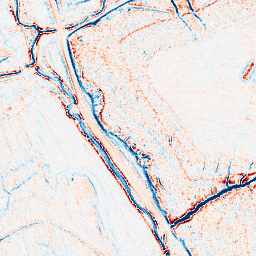
Category: edge_preserving
Decomposition family: anisotropic_diffusion
Decomposition parameters: iterations: 10
kappa: 50
gamma: 0.15
Upsampling method: sinc_hamming
Upsampling parameters: scale: 4
kernel_size: 16
Upsampling scale: 4